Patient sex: M
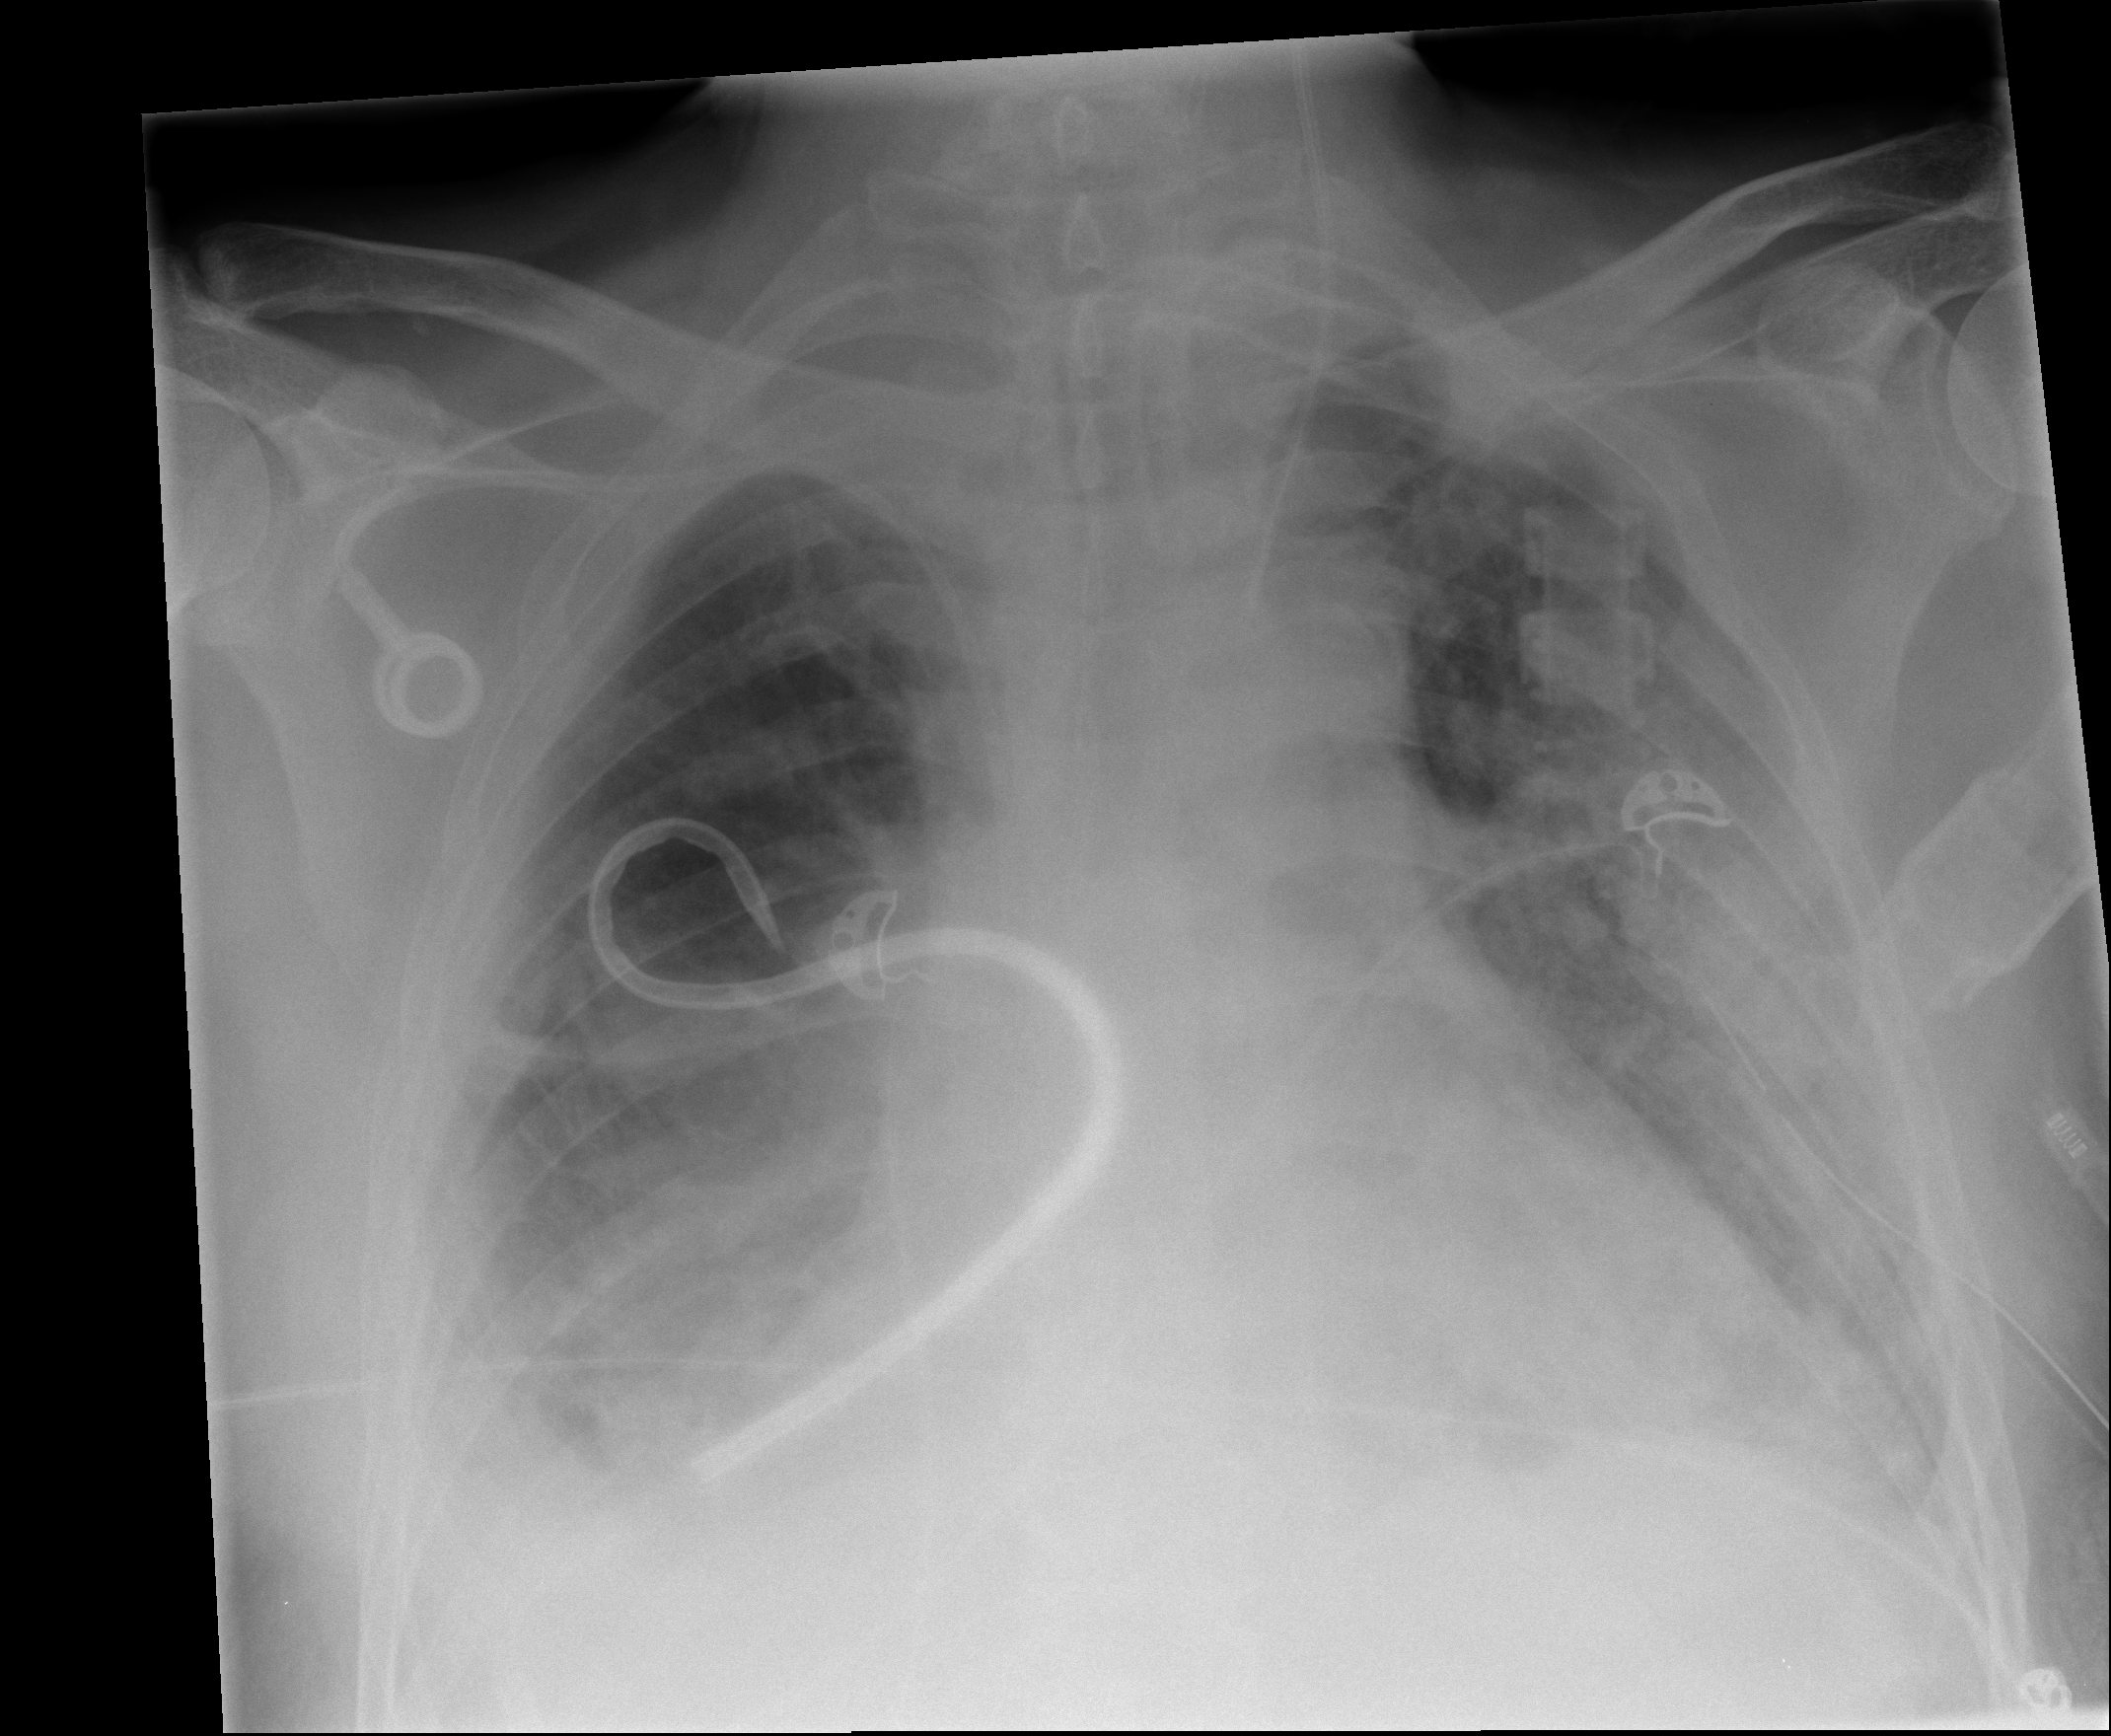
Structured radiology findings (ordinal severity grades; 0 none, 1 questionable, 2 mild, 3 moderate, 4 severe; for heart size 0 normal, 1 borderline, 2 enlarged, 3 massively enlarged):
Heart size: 2
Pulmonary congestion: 0
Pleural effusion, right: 2
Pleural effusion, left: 2
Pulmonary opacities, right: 2
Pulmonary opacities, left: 3
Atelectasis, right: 2
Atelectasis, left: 2